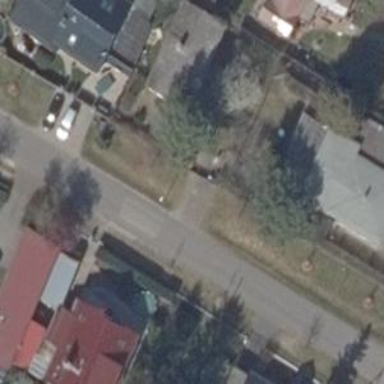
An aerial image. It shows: Traffic calming table.